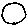
Label: circle